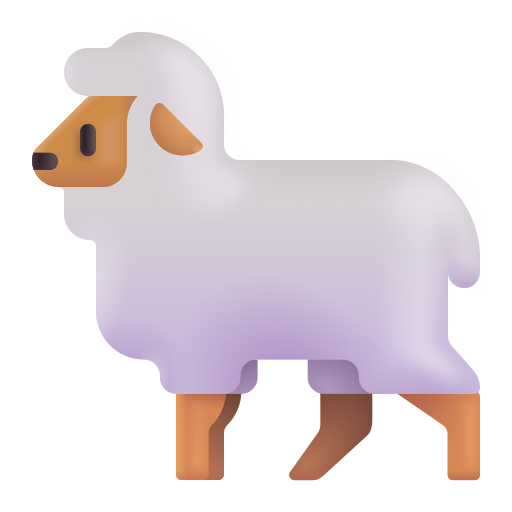
ewe color